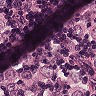
Metastatic tissue present: yes